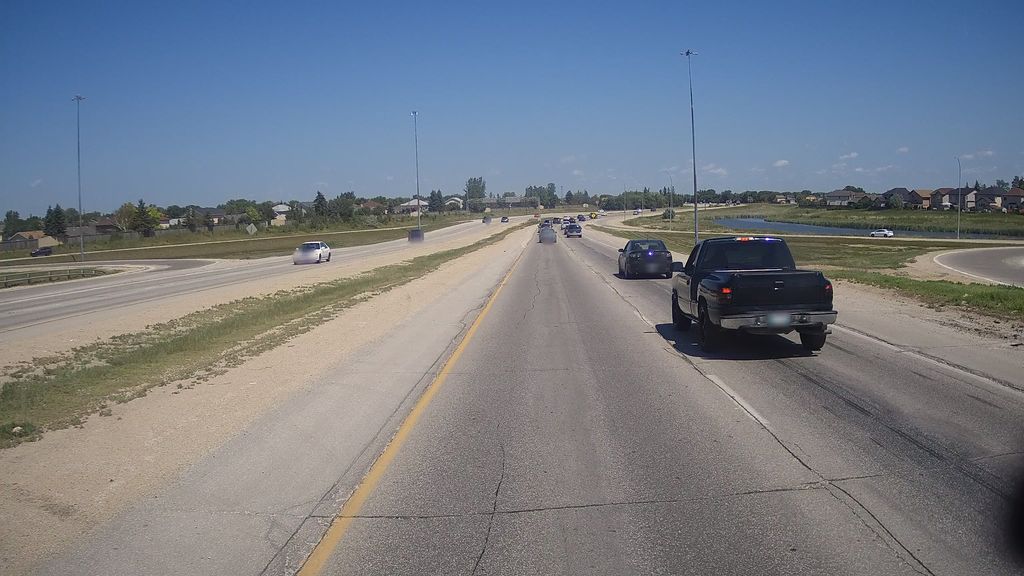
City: winnipeg